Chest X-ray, AP view. Patient: 18 years old, sex M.
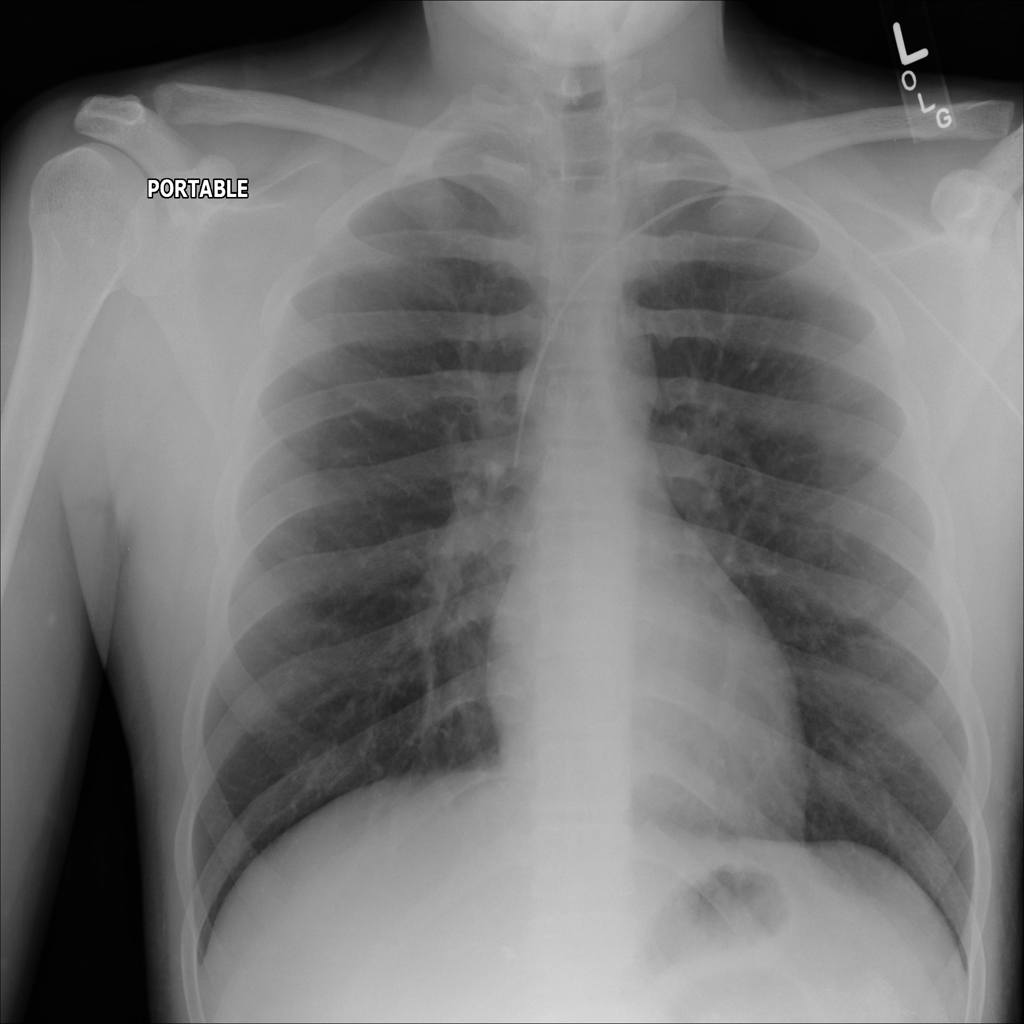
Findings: No Finding